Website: walmart
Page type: delivery-shipping
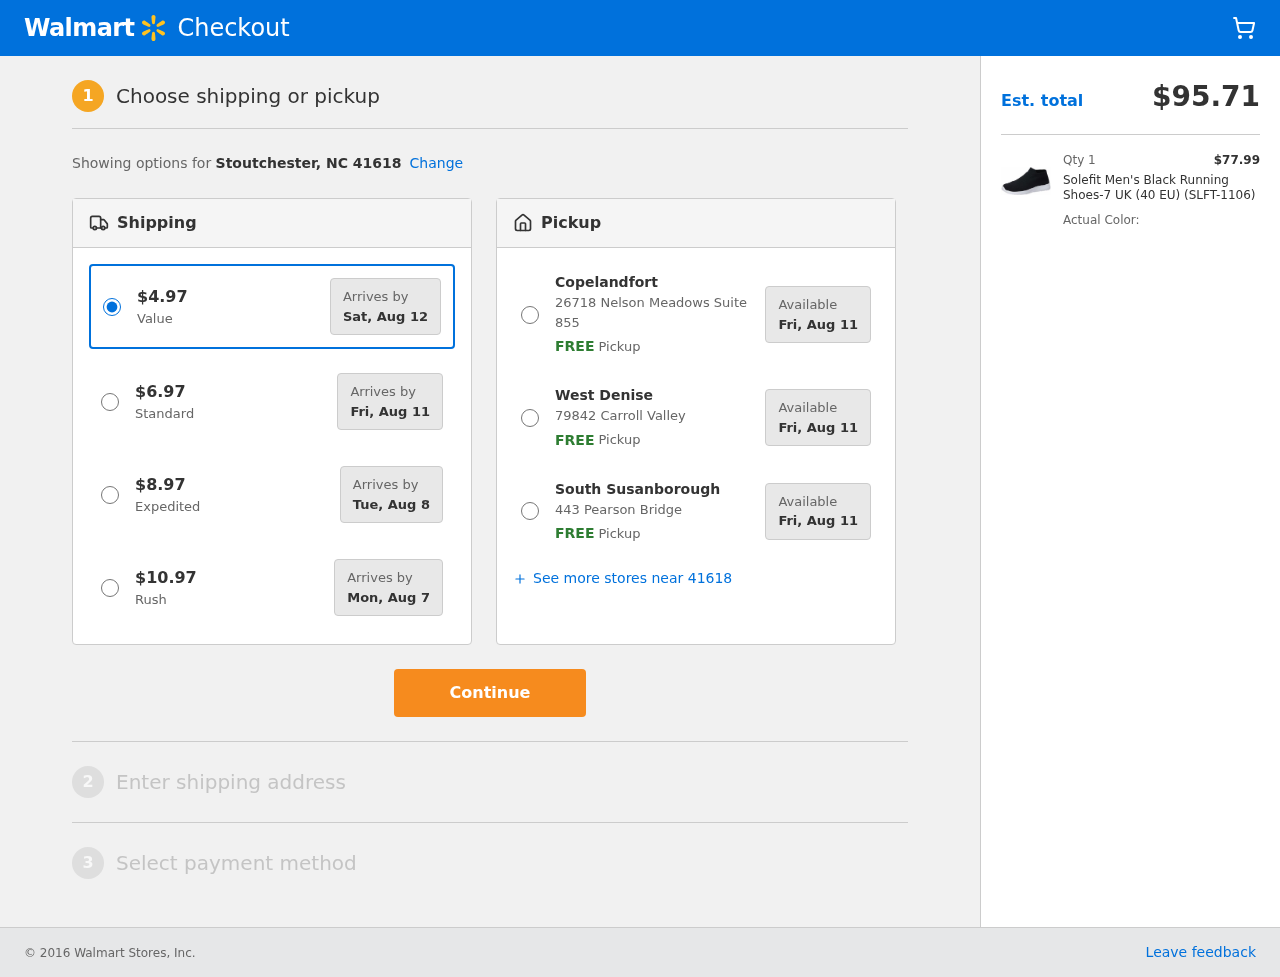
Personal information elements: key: PII_CITY_STATE_ZIP
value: Stoutchester, NC 41618
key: PII_LOCATION1_CITY
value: Copelandfort
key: PII_LOCATION1_STREET
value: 26718 Nelson Meadows Suite 855
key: PII_LOCATION2_CITY
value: West Denise
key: PII_LOCATION2_STREET
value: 79842 Carroll Valley
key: PII_LOCATION3_CITY
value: South Susanborough
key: PII_LOCATION3_STREET
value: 443 Pearson Bridge
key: PII_POSTCODE
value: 41618
Product elements: key: PRODUCT1_NAME
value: Solefit Men's Black Running Shoes-7 UK (40 EU) (SLFT-1106)
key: PRODUCT1_PRICE
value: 77.99
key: PRODUCT1_QUANTITY
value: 1
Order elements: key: ORDER_SHIPPING_COST
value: $4.97
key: ORDER_SHIPPING_COST
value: $6.97
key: ORDER_SHIPPING_COST
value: $8.97
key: ORDER_SHIPPING_COST
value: $10.97
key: ORDER_DELIVERY_DATE
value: Tue, Aug 8
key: ORDER_DELIVERY_DATE
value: Fri, Aug 11
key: ORDER_DELIVERY_DATE
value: Mon, Aug 7
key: ORDER_DELIVERY_DATE
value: Sat, Aug 12
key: ORDER_TOTAL
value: $95.71